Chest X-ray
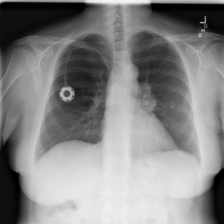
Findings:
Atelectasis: negative
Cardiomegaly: negative
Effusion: negative
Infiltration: positive
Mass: negative
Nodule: negative
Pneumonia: negative
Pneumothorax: negative
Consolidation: negative
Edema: negative
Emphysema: negative
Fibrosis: negative
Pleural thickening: negative
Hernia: negative